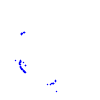
Particle: kaon